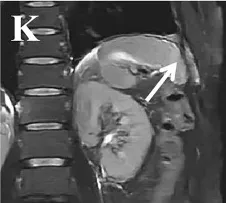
A 58-year-old man treated GIST metastases in the chest wall with MWA. (J-L) 17 months after the second ablation, the tumor size was 4.7x1.6 cm, and CEUS showed no enhancement. MRI, magnetic resonance imaging; CEUS, contrast-enhanced ultrasound; the white arrow, lesion in the rib.
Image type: radiology (mri)